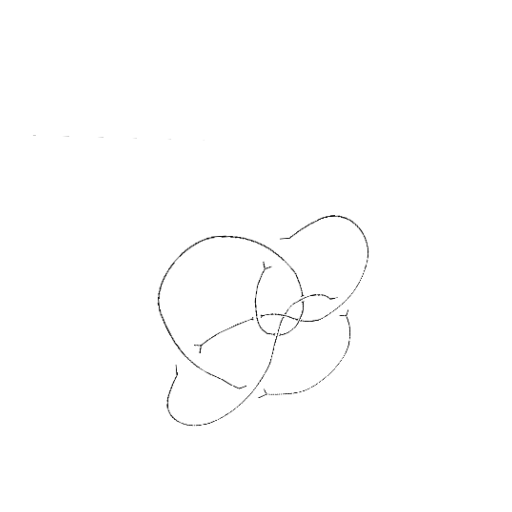
Crossing number: 9